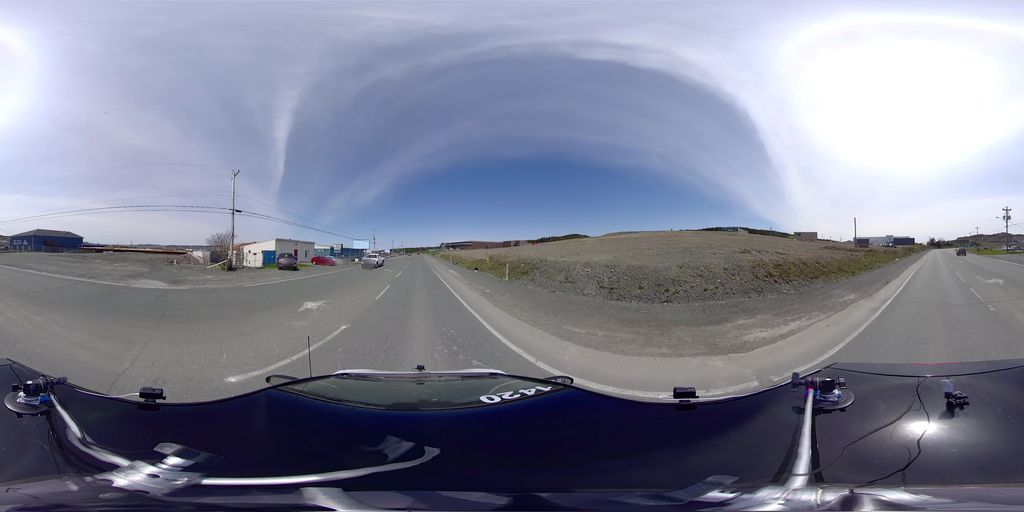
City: st_johns